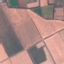
Land use / land cover: PermanentCrop